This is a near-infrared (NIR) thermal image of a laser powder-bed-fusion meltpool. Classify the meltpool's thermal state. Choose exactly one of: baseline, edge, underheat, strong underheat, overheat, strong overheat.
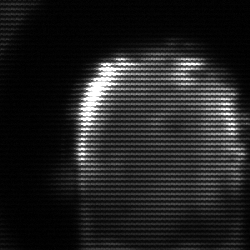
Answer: baseline